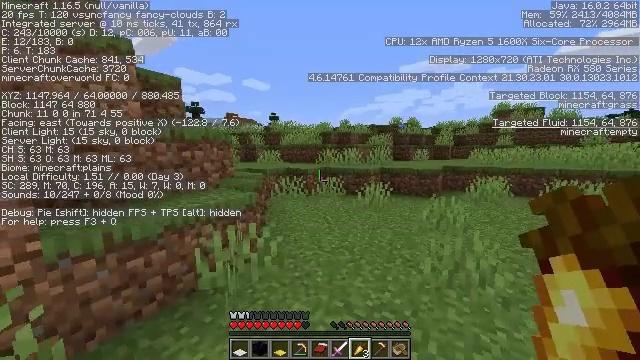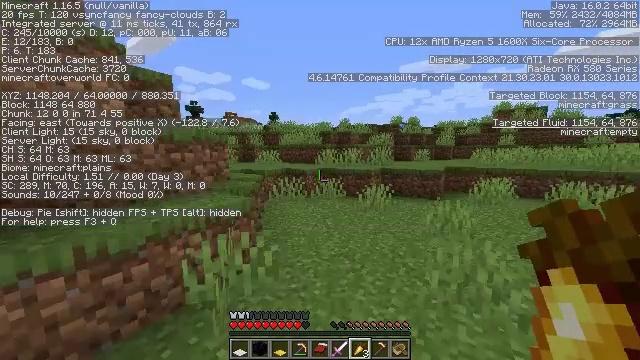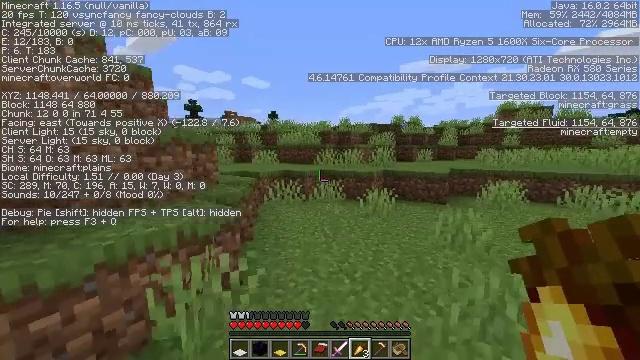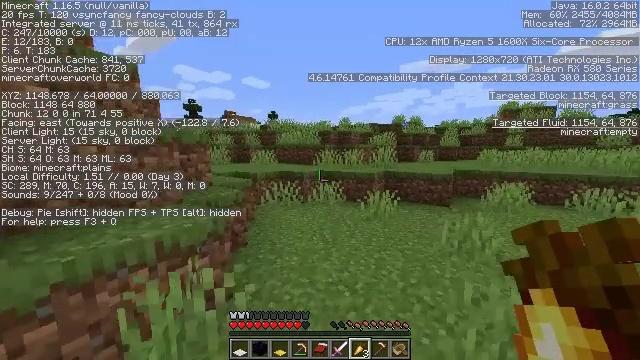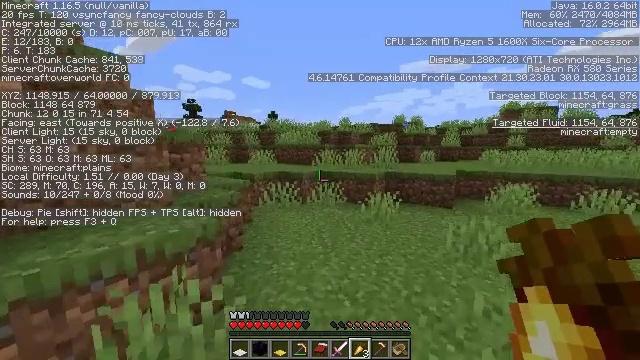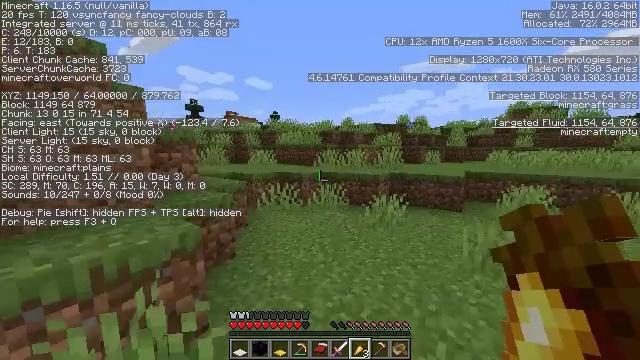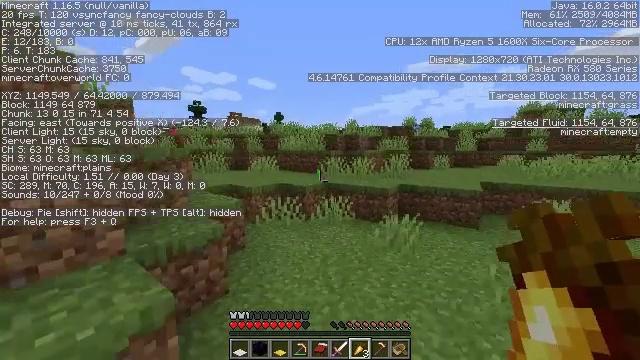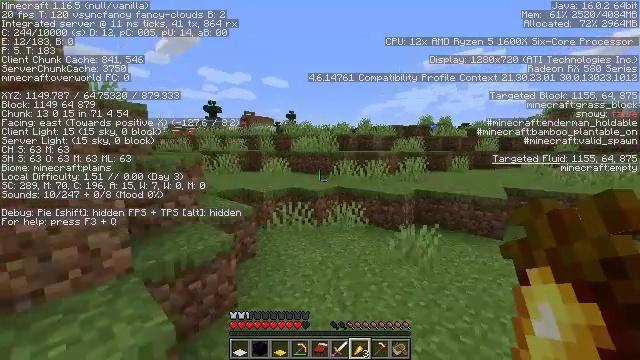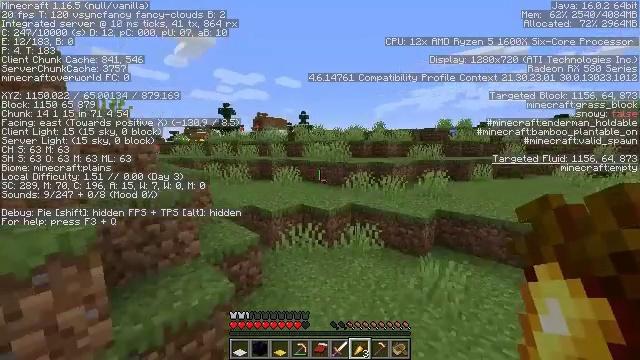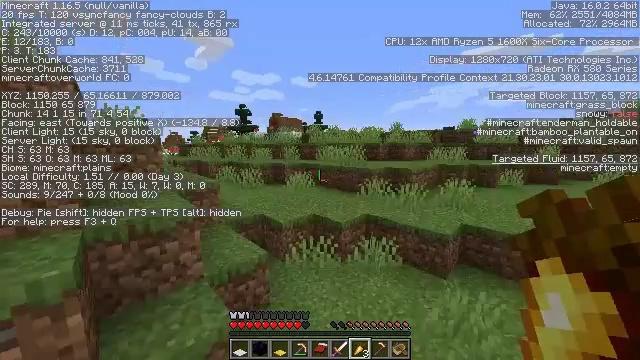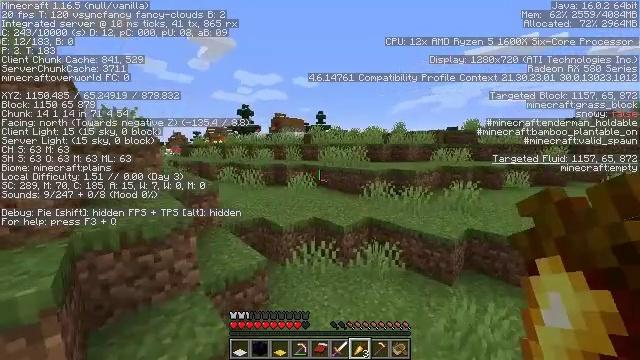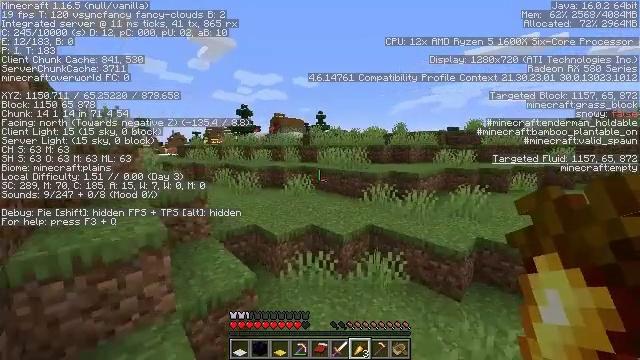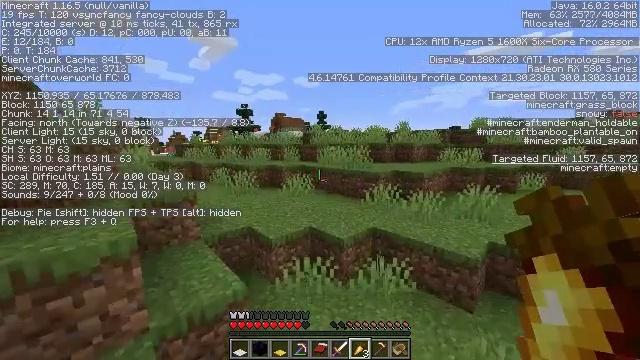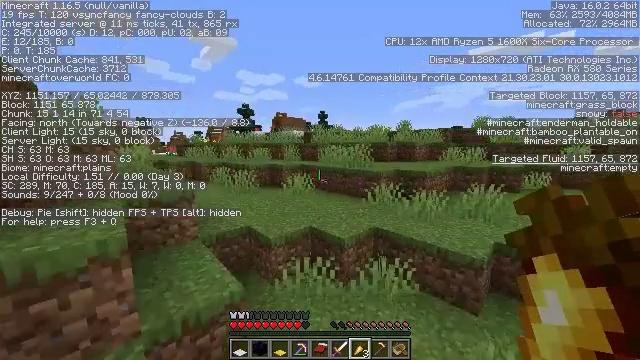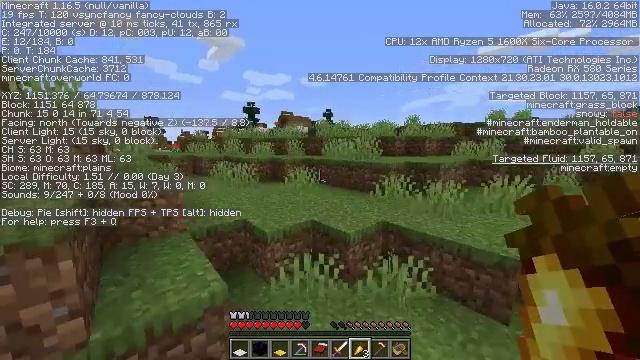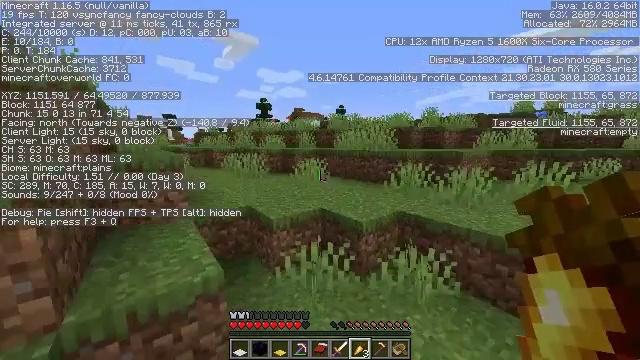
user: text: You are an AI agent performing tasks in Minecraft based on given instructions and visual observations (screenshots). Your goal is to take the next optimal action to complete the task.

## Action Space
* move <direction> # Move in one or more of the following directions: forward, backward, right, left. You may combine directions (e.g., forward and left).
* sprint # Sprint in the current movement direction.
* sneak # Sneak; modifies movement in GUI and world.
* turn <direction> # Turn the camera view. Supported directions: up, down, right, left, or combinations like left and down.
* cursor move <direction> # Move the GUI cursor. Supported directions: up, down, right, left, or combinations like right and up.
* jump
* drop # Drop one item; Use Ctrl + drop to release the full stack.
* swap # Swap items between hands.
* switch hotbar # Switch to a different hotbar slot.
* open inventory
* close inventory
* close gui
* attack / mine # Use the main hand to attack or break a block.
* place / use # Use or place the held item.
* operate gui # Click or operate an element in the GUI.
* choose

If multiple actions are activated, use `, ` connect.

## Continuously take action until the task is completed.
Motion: motion action
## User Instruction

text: Collect the grass from the surface.
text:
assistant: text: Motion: move forward, sprint
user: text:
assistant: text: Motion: move forward, sprint
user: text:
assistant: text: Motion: move forward
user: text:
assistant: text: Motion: move forward
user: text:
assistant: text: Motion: move forward
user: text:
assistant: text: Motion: move forward, jump
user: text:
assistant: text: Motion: move forward, turn left, jump
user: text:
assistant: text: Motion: move forward, turn left, jump
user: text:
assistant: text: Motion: move forward, turn left, jump
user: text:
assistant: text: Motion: move forward
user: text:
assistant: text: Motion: move forward
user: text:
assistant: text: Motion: move forward
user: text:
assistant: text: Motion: move forward
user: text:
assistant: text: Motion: move forward, turn left
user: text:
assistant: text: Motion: move forward, turn left
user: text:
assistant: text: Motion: move forward, turn left
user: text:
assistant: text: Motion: move forward, turn left
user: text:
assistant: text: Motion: move forward, turn left
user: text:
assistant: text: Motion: move forward, turn left
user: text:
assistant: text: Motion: move forward, turn left, jump
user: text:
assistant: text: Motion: move forward, jump
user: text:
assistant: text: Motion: move forward, jump
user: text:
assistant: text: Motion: move forward, jump
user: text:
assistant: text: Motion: move forward, jump
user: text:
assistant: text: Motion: move forward, jump
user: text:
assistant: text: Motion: move forward
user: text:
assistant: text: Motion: move forward
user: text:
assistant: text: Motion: move forward
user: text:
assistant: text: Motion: move forward
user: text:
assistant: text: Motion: move forward